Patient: sex M, age 66
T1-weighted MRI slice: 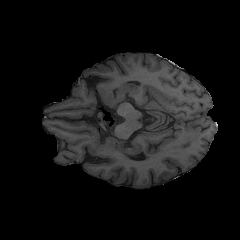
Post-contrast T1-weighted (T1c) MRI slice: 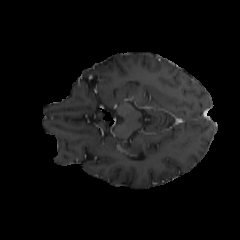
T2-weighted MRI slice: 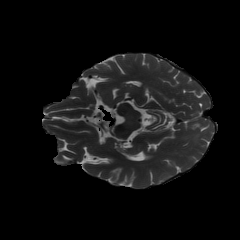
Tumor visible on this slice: no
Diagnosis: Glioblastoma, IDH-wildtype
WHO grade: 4